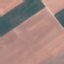
Land use / land cover: AnnualCrop